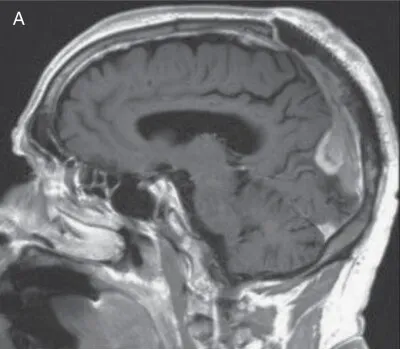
(A) MR SAG T1 Flair post-contrast on 10/10/2020 shows the parafalcine lesion.
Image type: radiology (mri)